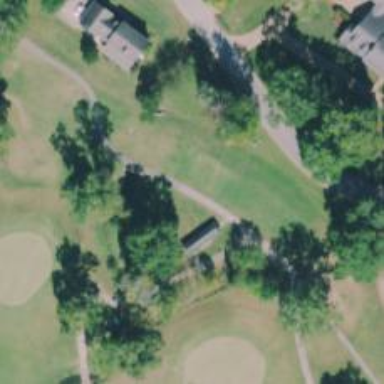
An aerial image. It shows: Service road designated as golf cart path.